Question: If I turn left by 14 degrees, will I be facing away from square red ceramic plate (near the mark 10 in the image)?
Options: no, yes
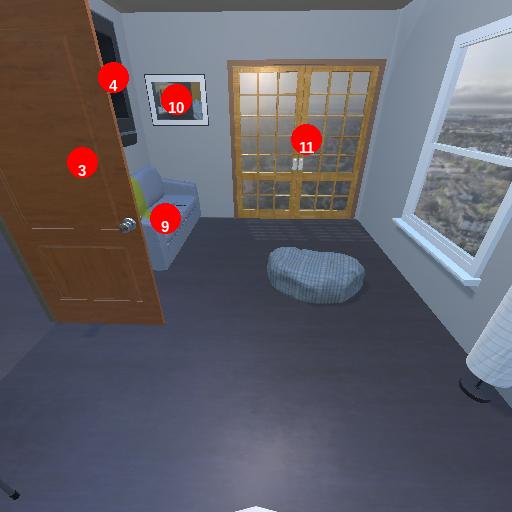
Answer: no